Interaction volume radius: 5 \u00c5
Interaction volume height: 40 \u00c5
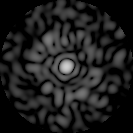
Disorder parameter: 0.8302